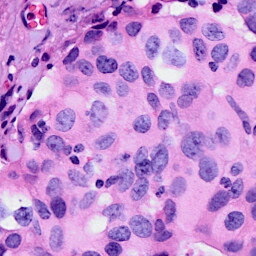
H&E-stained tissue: Breast